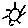
Label: sun